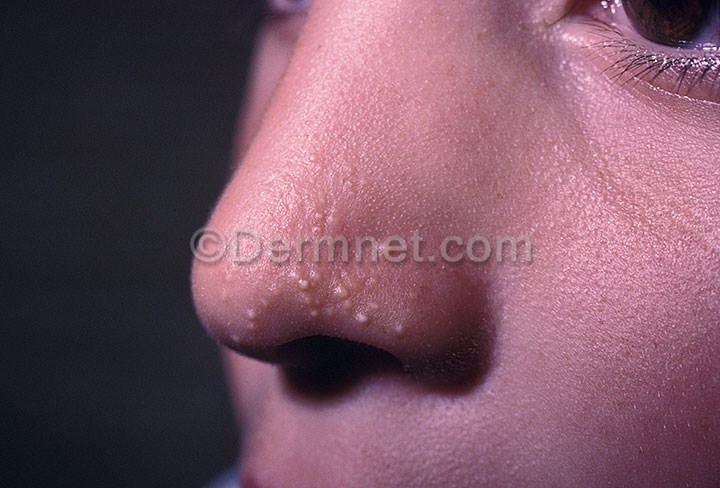
Disease: Light Diseases and Disorders of Pigmentation